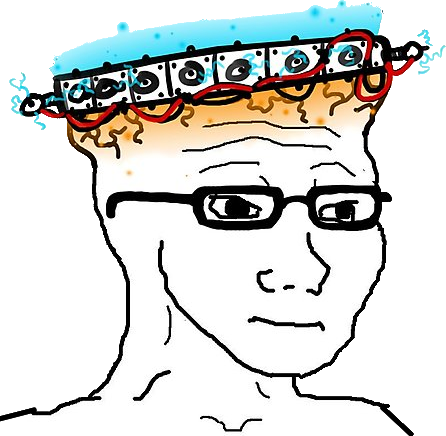
Label: 5_Brainiak